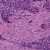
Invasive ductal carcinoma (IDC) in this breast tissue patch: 1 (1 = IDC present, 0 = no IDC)